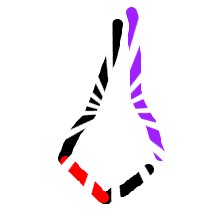
Shape: kite